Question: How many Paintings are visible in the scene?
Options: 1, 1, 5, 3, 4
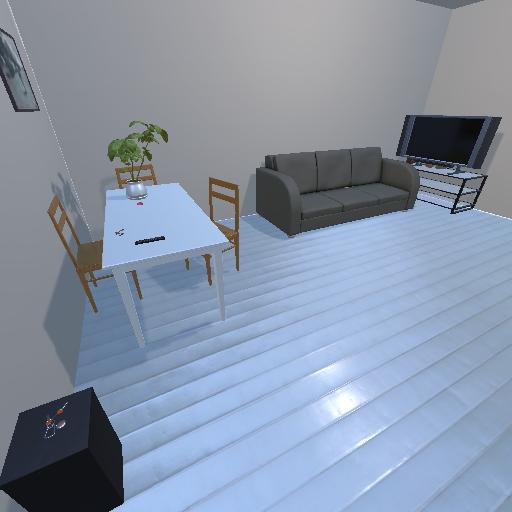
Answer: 1